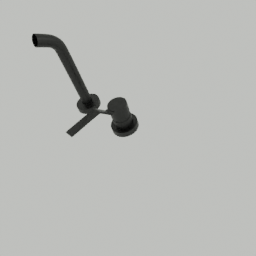
Label: appliances